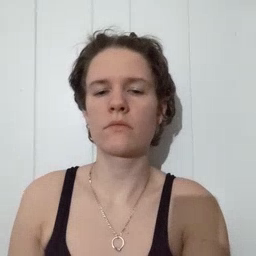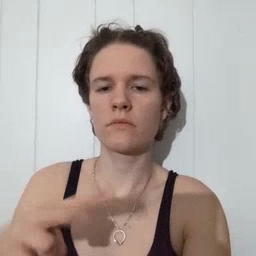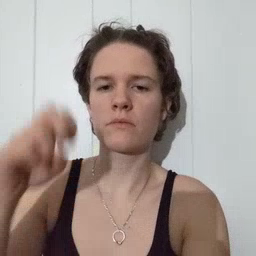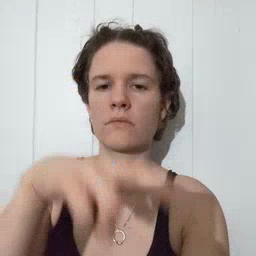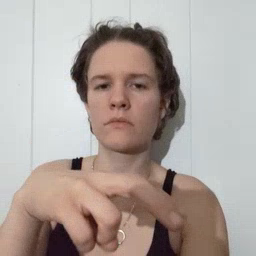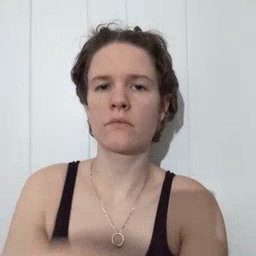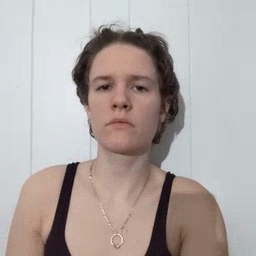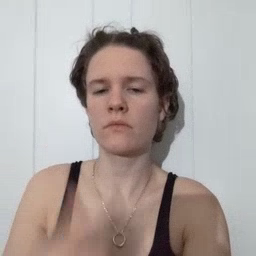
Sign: jump